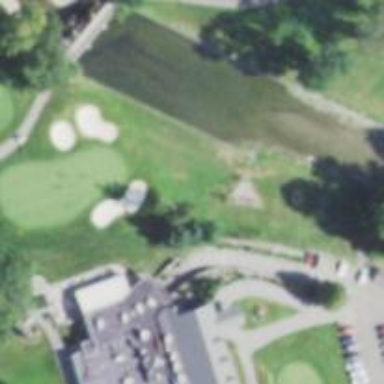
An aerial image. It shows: Golf hole.